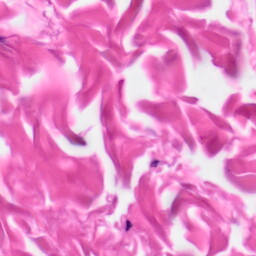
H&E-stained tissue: Skin